Question: I am after teaching myself Soap Services in asp.net / c#. This a very simple and straightforward little service.
I have one problem, I would like to have a description in what the service does; what the parameters are and what the expected out come is.
How do you this part of webservice?

Here is the Code
'''
[WebMethod]
public Boolean IsLessThan(Int64 userVariable, Int64 rangeLimit)
{
return (rangeLimit > userVariable);
}
'''
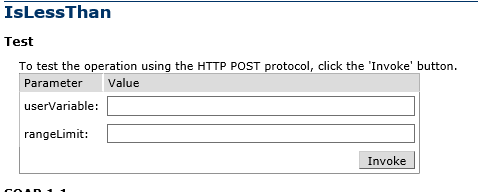
Answer: This might help achieve what you want.
'''
namespace WebApplication1
{
/// <summary>
/// Summary description for WebService1
/// </summary>
[WebService(Namespace = "http://tempuri.org/", Description = "Something about your service")]
[WebServiceBinding(ConformsTo = WsiProfiles.BasicProfile1_1)]
[System.ComponentModel.ToolboxItem(false)]
// To allow this Web Service to be called from script, using ASP.NET AJAX, uncomment the following line.
// [System.Web.Script.Services.ScriptService]
public class WebService1 : System.Web.Services.WebService
{
[WebMethod(Description = "What this method does")]
public string HelloWorld()
{
return "Hello World";
}
}
}
'''
Notice that both WebServiceAttribute and WebMethodAttribute have a description property, that will show up in the page.
Now to the point @John Saunders presented, it is true that "old school" web services are not in favor anymore (I would not go as far as saying you should not use it), and you are better off using the other techs (WCF, Web Api), and depending in what you want to achieve one is better(easier) then the other. So I would take a look at that, and see if you really want to invest your time "old school" web services.
Hope this helps